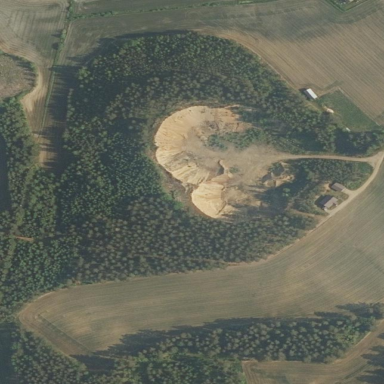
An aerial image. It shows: Quarry site containing sand as the main mineral.